Question: I have a component with a couple property definitions and an init() method. I am able to access getUuid() but not getSandwich().
'''
component output="false" accessors="true" {
property
name="uuid"
type="string"
default=""
hint="The sandwich ID";
property
name="sandwich"
type="string"
default=""
hint="The fucking sandwich";
public any function init() {
this.setUuid(CreateUUID());
this.setSandwich = "Peanut Butter and Banana";
return this;
}
}
'''
The Uuid property and corresponding getSandwich() method are available in the instance as expected where in the case of sandwich, the property is not set even though the value is applied to the setSandwich() method.

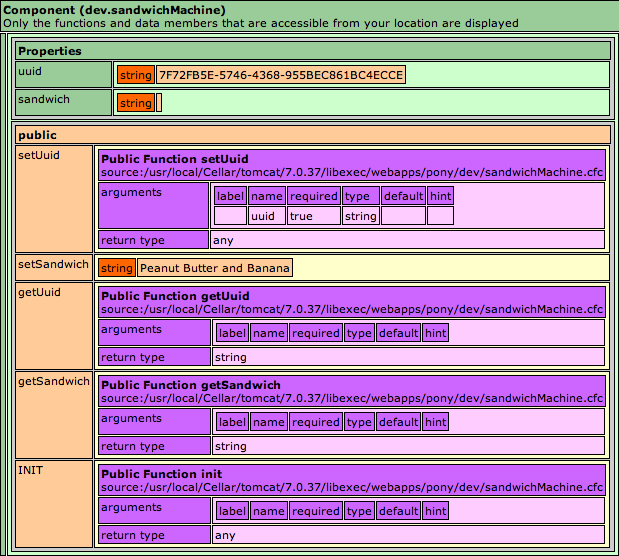
Answer: (From the comments)
> 'this.setSandwich = "Peanut Butter and Banana";'
Is that a typo or bug (ie that overwrites the 'setSandwich()' method with a simple string)? Did you mean:
'''
this.setSandwich( "Peanut Butter and Banana" );
'''
?